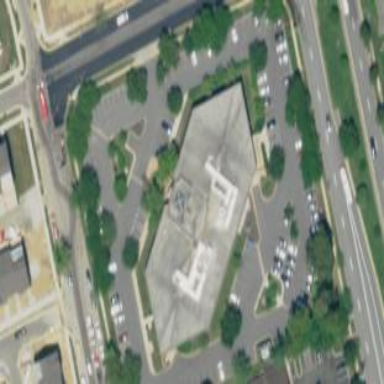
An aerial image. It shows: Public building used as library.